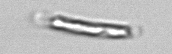
Label: Guinardia_striata